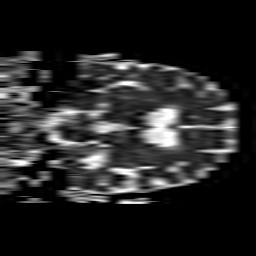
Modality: ADC
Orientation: coronal
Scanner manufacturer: philips
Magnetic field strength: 1.5 T
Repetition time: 3.563 s
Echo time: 0.07039 s